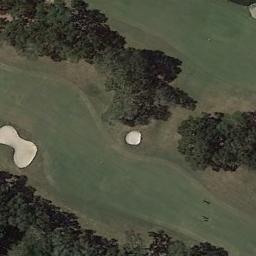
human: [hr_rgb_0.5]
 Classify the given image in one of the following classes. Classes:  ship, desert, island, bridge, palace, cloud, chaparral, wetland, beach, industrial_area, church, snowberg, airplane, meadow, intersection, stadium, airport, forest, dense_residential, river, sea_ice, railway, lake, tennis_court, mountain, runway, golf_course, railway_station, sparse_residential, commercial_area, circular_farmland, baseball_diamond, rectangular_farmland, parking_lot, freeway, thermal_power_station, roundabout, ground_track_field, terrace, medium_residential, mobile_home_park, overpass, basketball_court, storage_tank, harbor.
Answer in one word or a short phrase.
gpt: golf_course